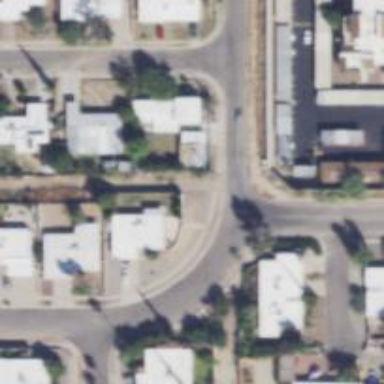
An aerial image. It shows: Alleyway designated as service road.